Chest X-ray. View position: AP
Patient age: 42
Patient sex: F
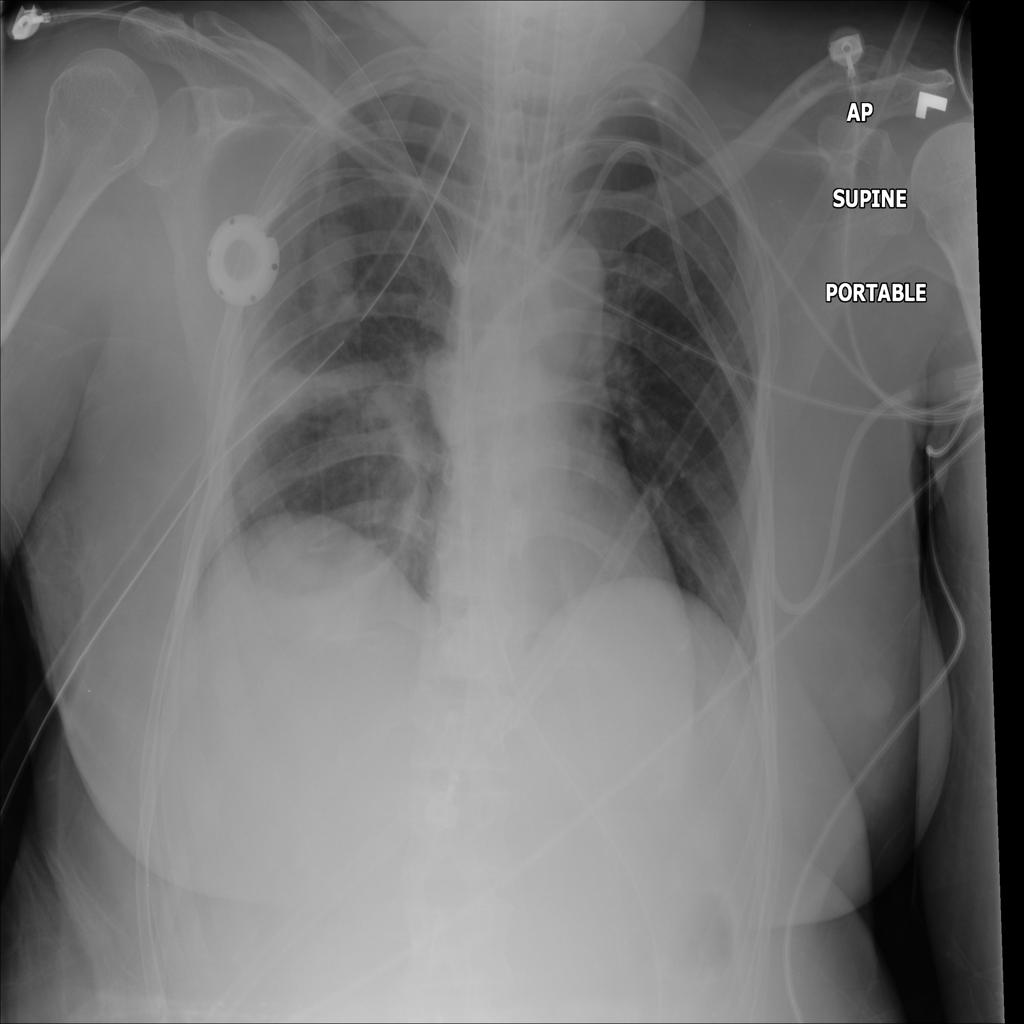
Finding: Pneumothorax